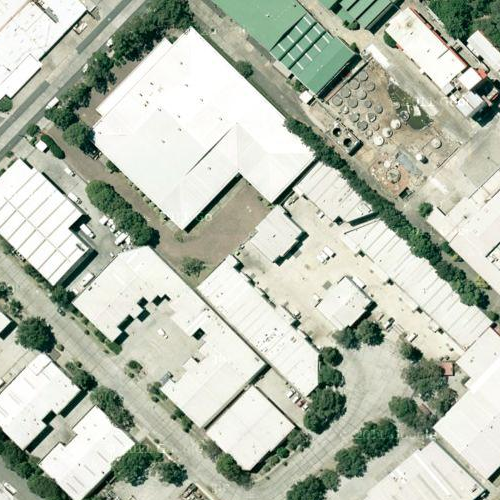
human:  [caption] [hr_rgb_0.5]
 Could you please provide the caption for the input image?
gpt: Some roads with plants on the roadside go through the industrial area .

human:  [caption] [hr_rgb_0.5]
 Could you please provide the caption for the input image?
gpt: An industrial area with many white buildings and some roads go through this area .

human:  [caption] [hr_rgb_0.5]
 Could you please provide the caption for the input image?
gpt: This is an industrial area with some different white buildings .

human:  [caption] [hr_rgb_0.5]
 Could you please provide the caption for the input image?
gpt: An industrial area with many white buildings and some roads go through this area .

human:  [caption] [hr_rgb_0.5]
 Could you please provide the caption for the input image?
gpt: There are some white buildings in the industrial area with some roads go through .